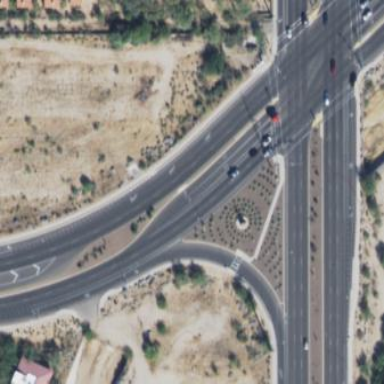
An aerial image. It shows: Traffic island along the road.